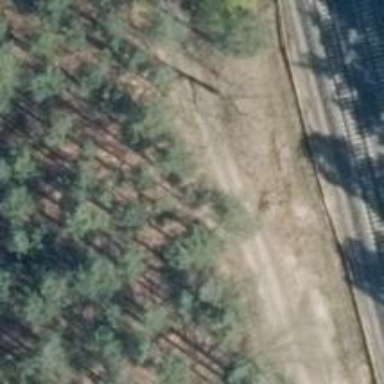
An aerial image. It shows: Track with grade3 tracktype.